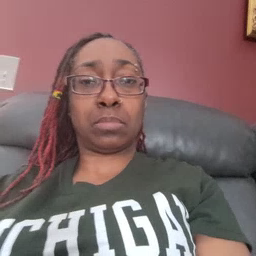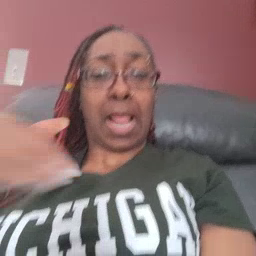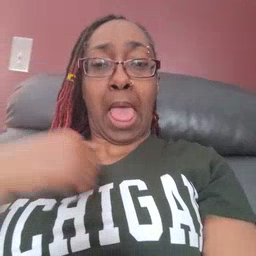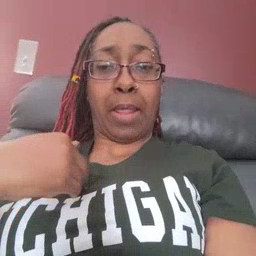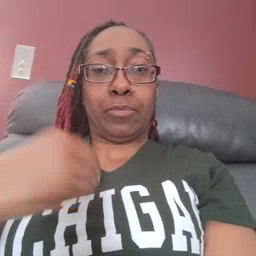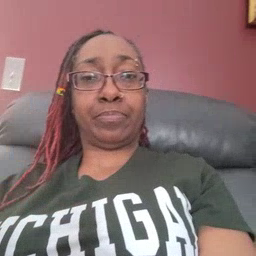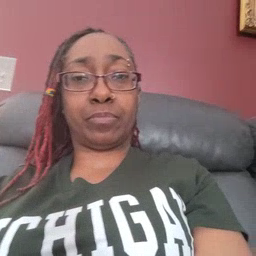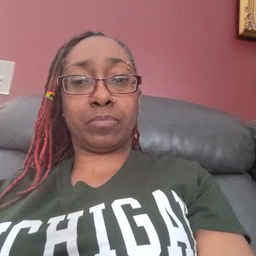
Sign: animal